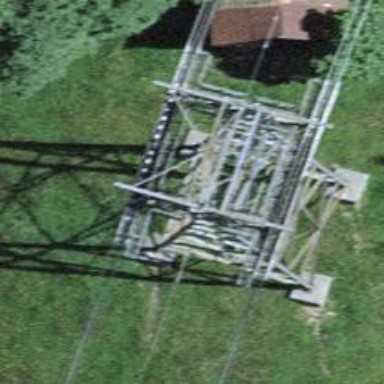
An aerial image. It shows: Pylon for aerialway.